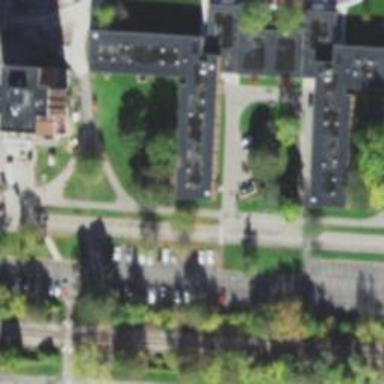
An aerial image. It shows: Dormitory building.